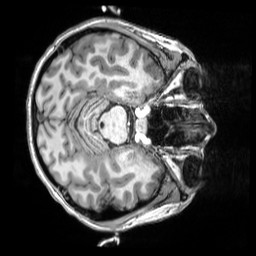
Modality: T1w
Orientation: axial
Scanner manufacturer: siemens
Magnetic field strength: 3 T
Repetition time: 2.5 s
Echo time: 0.00343 s